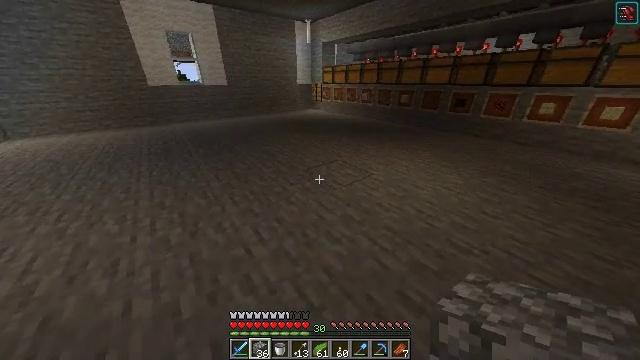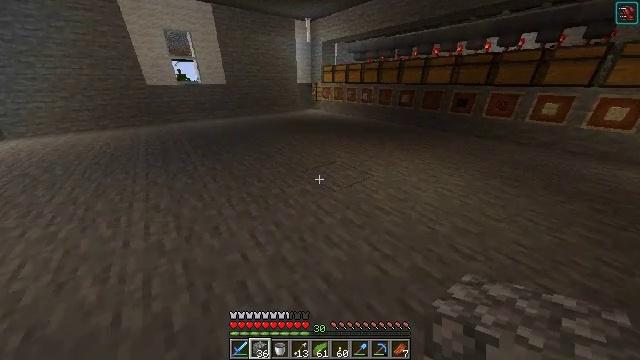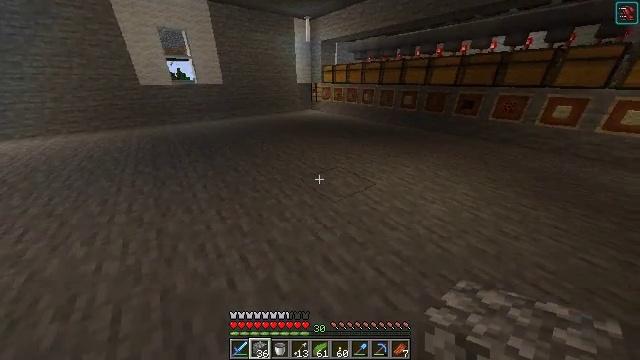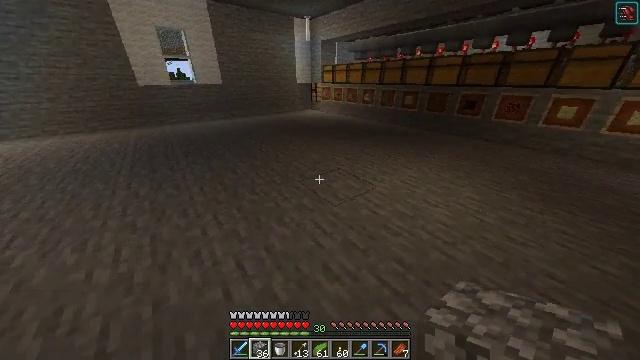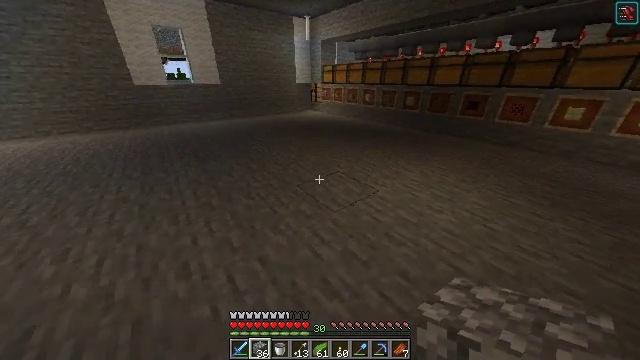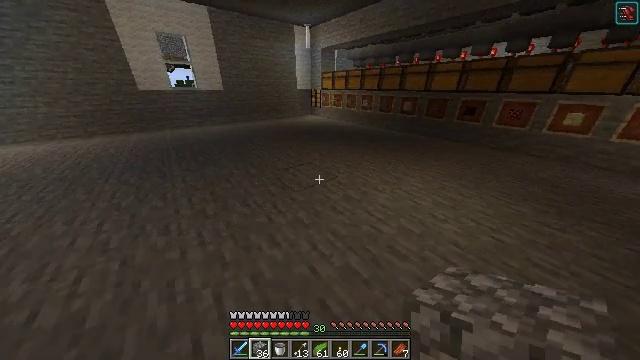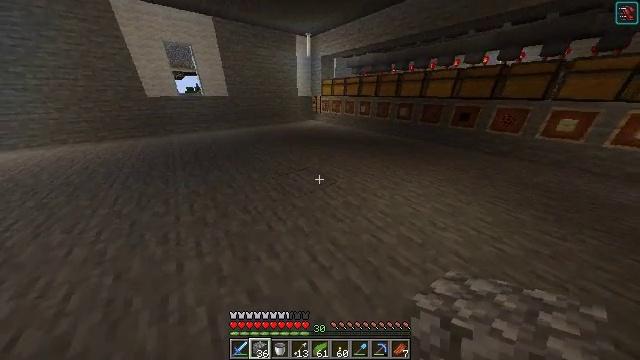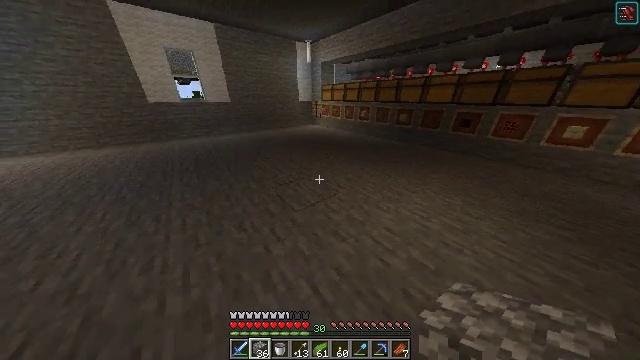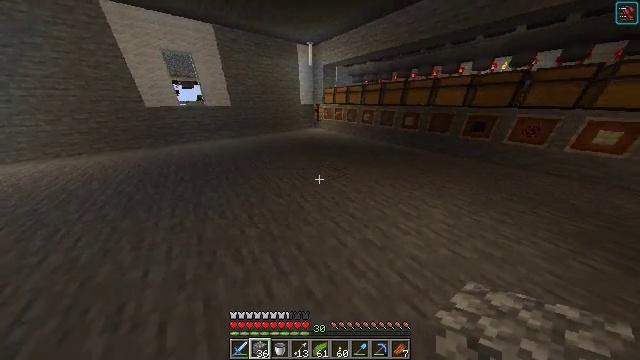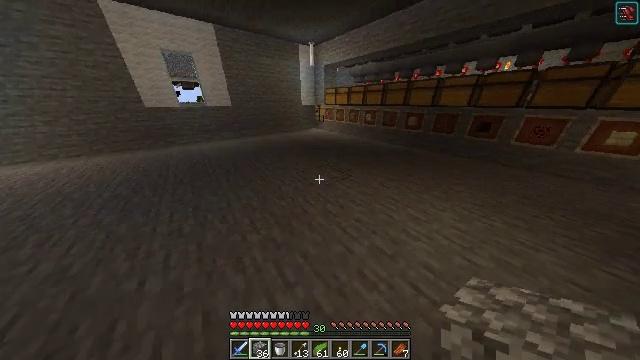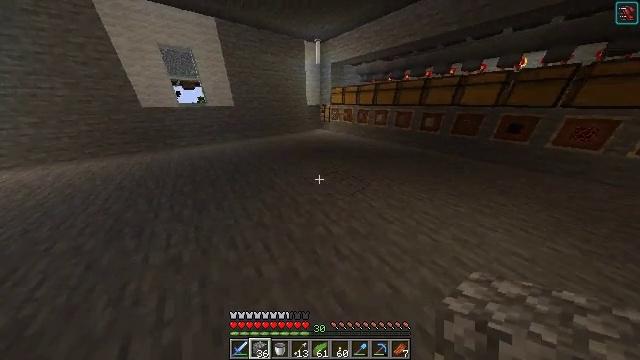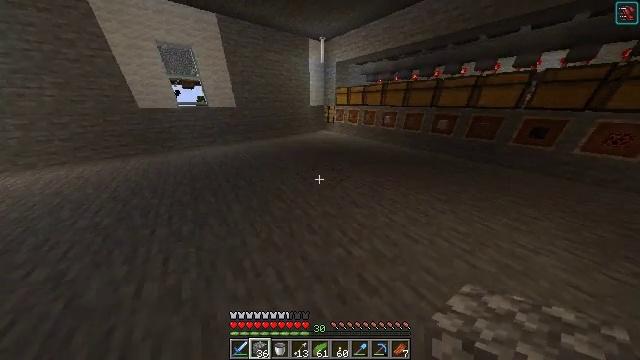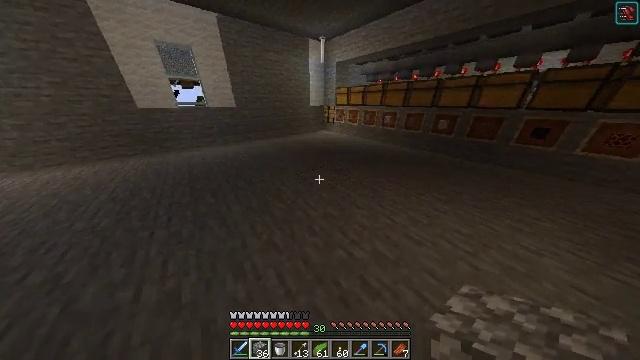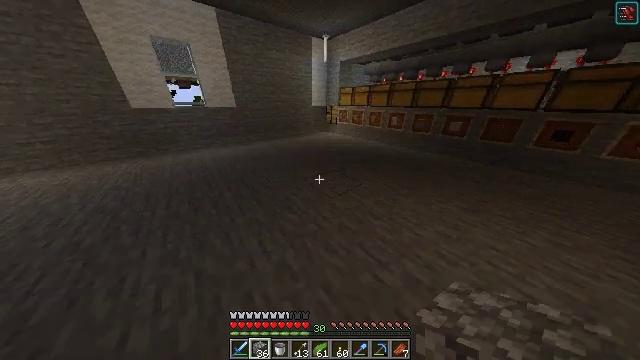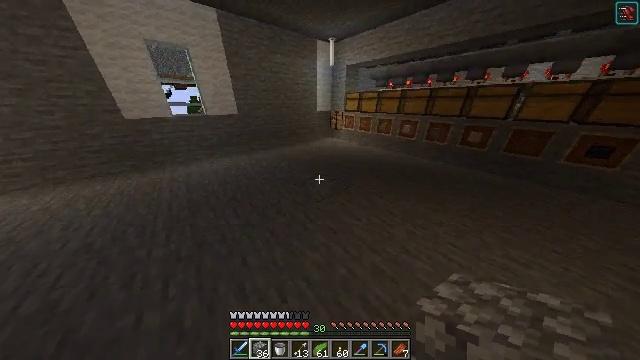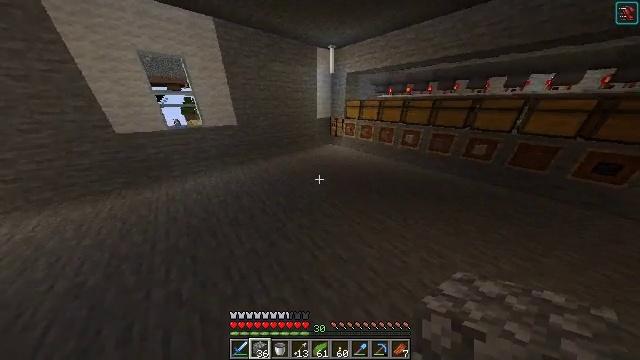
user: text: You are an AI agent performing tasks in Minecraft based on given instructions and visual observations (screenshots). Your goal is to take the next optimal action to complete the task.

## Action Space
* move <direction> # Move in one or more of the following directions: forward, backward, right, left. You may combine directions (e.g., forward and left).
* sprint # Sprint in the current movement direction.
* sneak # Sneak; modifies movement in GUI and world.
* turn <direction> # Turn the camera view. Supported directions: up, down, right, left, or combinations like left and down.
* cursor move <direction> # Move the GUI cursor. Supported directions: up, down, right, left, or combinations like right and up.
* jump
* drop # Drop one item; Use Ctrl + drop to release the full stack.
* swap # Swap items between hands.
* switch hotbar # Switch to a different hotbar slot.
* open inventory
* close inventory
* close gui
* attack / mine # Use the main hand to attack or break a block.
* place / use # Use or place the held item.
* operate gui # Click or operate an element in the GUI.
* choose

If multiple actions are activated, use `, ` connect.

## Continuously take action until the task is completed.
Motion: motion action
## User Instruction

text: Smash the stone slab to collect it.
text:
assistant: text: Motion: move forward
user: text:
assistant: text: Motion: move forward
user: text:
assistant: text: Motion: no_op
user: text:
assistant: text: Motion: move forward
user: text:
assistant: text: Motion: move forward
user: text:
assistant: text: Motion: move forward
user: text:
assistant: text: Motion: move forward
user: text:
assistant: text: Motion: move forward and move left
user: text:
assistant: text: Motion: move forward and move left
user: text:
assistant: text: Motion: move forward and move left
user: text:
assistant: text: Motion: move forward and move left
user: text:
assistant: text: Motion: move forward and move left
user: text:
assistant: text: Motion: move forward and move left
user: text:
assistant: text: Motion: move forward and move left, jump
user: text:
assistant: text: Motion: move forward and move left, turn right, jump
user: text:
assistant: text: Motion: move forward and move left, turn right, jump
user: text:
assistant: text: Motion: move forward and move left, turn right, jump
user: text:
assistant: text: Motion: move forward and move left, turn right, jump
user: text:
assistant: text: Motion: move forward and move left, turn right
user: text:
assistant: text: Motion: move forward and move left, turn right
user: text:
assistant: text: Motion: move forward and move left, turn right
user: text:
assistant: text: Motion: move forward and move left, turn right
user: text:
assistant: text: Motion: move forward and move left, turn right
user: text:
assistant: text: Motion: move forward and move left, turn right
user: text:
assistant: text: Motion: move forward and move left, turn right
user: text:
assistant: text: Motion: move forward and move left, turn right
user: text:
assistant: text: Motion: no_op
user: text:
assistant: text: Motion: no_op
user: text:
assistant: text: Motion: turn right and up
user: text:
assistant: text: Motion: no_op